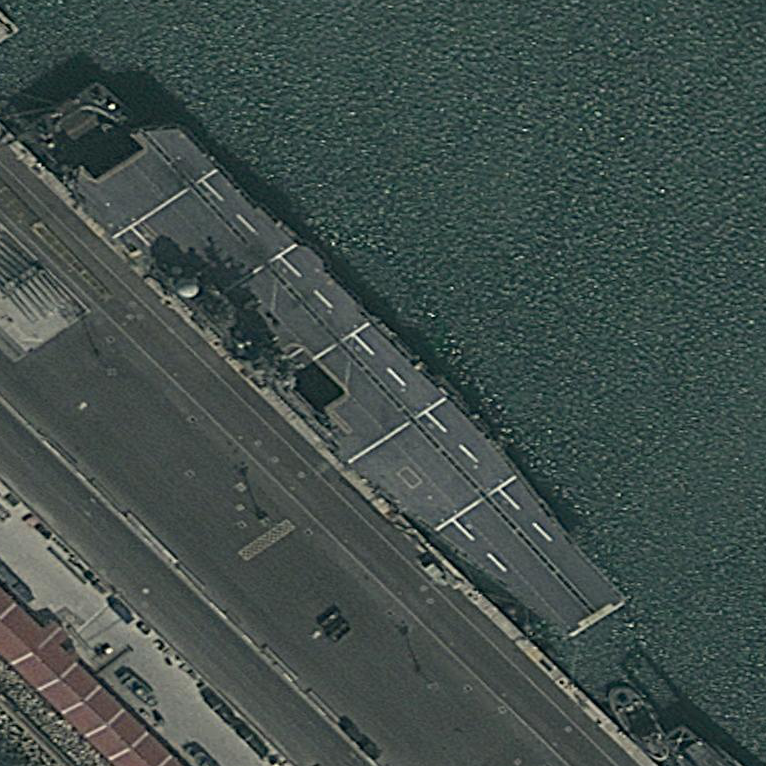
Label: assault